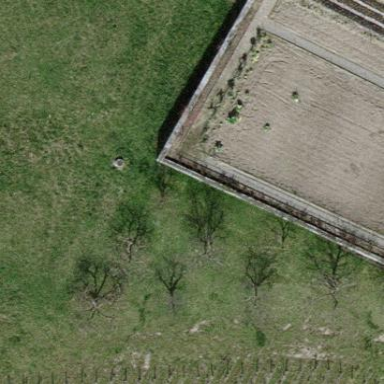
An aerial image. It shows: Orchard.